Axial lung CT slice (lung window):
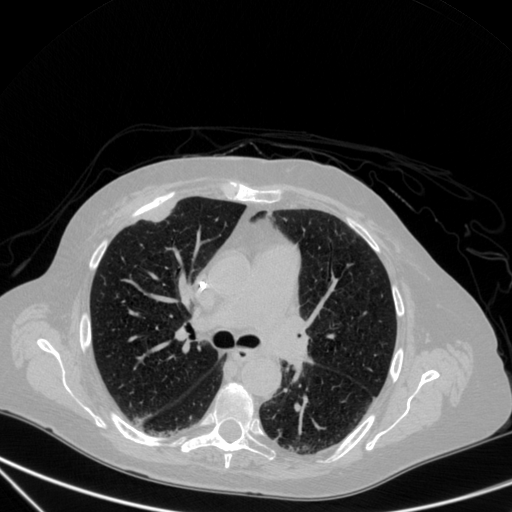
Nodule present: yes
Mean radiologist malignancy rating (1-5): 4